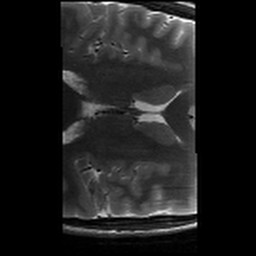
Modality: T2w
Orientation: axial
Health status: healthy
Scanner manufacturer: siemens
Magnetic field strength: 3 T
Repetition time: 8.02 s
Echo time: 0.08 s